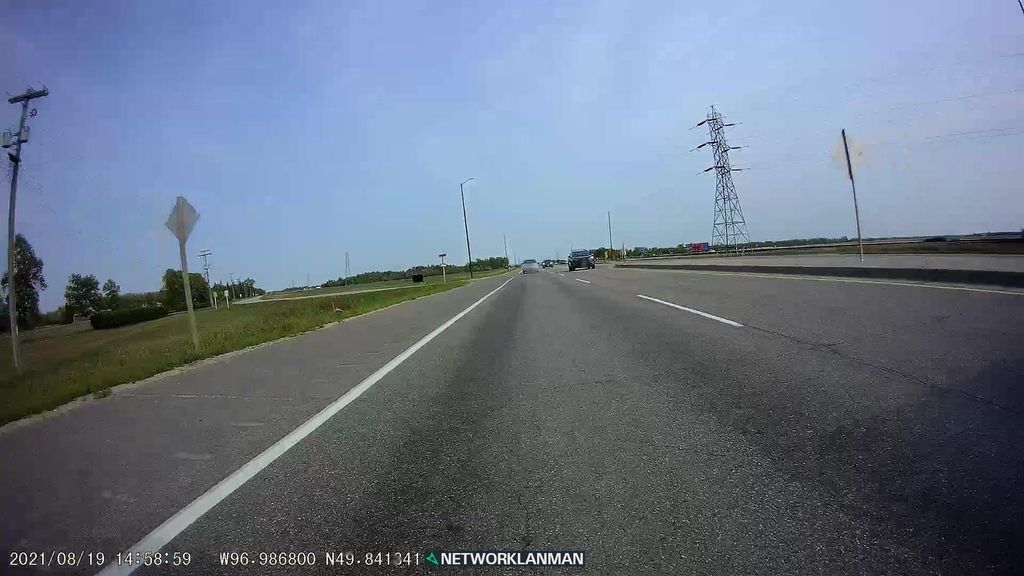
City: winnipeg